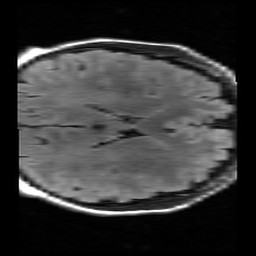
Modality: FLAIR
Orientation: axial
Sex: male
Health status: ill
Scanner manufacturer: siemens
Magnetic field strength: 3 T
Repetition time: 9.64 s
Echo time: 0.136 s